Question: I have a DataGridView that I populate with a file and folder list. I'd like to sort the DataGridView alphabetically, but with all the folders above the files. Here's the general idea:
'''
.
older1.
older2.
older3.
ile1
.
ile2
'''
I have a column with icons for the different filetypes, so there's a folder icon and file icons. It's the only difference I have between the two columns. Here's a picture:

So you can see that files and folders have different icons. Here is my current sort method:
'''
private void dgvFiles_SortCompare(object sender, DataGridViewSortCompareEventArgs e) {
if(e.Column.Index == 1) {
// ???
}
else if(e.Column.Index == 4) {
string cellValue1 = e.CellValue1.ToString(),
cellValue2 = e.CellValue2.ToString();
if(!string.IsNullOrWhiteSpace(cellValue1) && !string.IsNullOrWhiteSpace(cellValue2)) {
cellValue1 = Regex.Replace(cellValue1, "[^.0-9]", "");
cellValue2 = Regex.Replace(cellValue2, "[^.0-9]", "");
int a = int.Parse(cellValue1), b = int.Parse(cellValue2);
e.SortResult = a.CompareTo(b);
e.Handled = true;
}
}
}
'''
Is it possible to sort the DataGridView this way using a custom SortCompare method? If so, how?
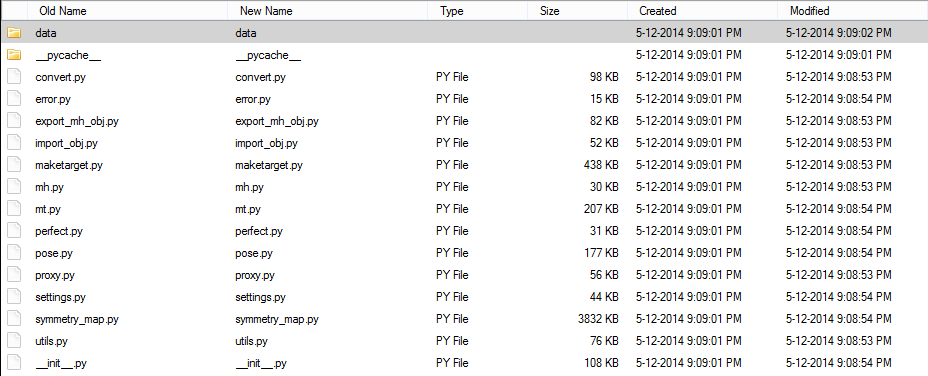
Answer: So what I did instead was I created a class for folder items named 'FolderItem'. I then created a list of these 'FolderItem' objects and populated the DataGridView using the list. It actually made it really easy--I just had to use this snippet of code:
'''
List<FolderItem> items = new List<FolderItem>();
private void dgvFiles_ColumnHeaderMouseClick(object sender, DataGridViewCellMouseEventArgs e) {
if(e.ColumnIndex == 1) {
items.OrderBy(i => i.type).ThenBy(i => i.oldName);
items.Reverse(); // to account for ascending/descending order
RefreshDataGridView();
}
}
public void RefreshDataGridView() {
dgvFiles.Rows.Clear();
foreach(FolderItem item in items) {
dgvFiles.Rows.Add(item.icon, item.oldName, item.newName, item.type, item.size, item.created, item.modified);
}
}
'''
('type' was null for folders so it occurred above the other items.)
You could also probably find some way to bind the datagridview to the list, but I didn't do that.